Question: How do I make my ball bounce off objects on the screen?
The picture below is a good example of how the program should be working once the ball runs into an obstacle.

I made the ball bounce off the walls, but what's left is making it also bounce off objects. Thanks for the help!
Here's the source code:
'''
public class 2DGAME extends Application {
public static Circle circle;
public static Pane canvas;
private long counter = 0;
double X = 0;
double Y = 0;
@Override
public void start(Stage primaryStage) {
canvas = new Pane();
Scene scene = new Scene(canvas, 800, 600);
primaryStage.setTitle("2D Ball Game");
primaryStage.setScene(scene);
primaryStage.show();
circle = new Circle(20, Color.BLUE);
circle.relocate(100, 100);
final Rectangle r = new Rectangle(20, 20, Color.DARKMAGENTA);
r.setLayoutX(400);
r.setLayoutY(300);
canvas.getChildren().addAll(circle);
canvas.getChildren().addAll(r);
Timeline loop = new Timeline(new KeyFrame(Duration.millis(5), new EventHandler<ActionEvent>() {
@Override
public void handle(ActionEvent t) {
if (counter++ % 5 == 0) {
// Moves the ball depending on the values of X and Y
circle.setLayoutX(circle.getLayoutX() + X);
circle.setLayoutY(circle.getLayoutY() + Y);
//Code to bounce off walls
final Bounds bounds = canvas.getBoundsInLocal();
boolean leftWall = circle.getLayoutX() <= (bounds.getMinX() + circle.getRadius());
boolean topWall = circle.getLayoutY() <= (bounds.getMinY() + circle.getRadius());
boolean rightWall = circle.getLayoutX() >= (bounds.getMaxX() - circle.getRadius());
boolean bottomWall = circle.getLayoutY() >= (bounds.getMaxY() - circle.getRadius());
//Bugged and not sure how to make it work
final Bounds rectangleBounds = r.getLayoutBounds();
boolean rectangle_left = circle.getLayoutX() <= (rectangleBounds.getMinX() + circle.getRadius());
boolean rectangle_right = circle.getLayoutX() >= (rectangleBounds.getMaxX() - circle.getRadius());
//If the bottom or top wall has been touched, the ball reverses direction.
if (bottomWall || topWall) {
Y = Y * -1;
}
// If the left or right wall has been touched, the ball reverses direction.
if (leftWall || rightWall) {
X = X * -1;
}
//Bugged code for boucning off obstacle object
if (rectangle_left || rectangle_right) {
// X = X * - 1;
}
}
}
}));
loop.setCycleCount(Timeline.INDEFINITE);
loop.play();
}
public static void main(String[] args) {
launch(args);
}
}
'''
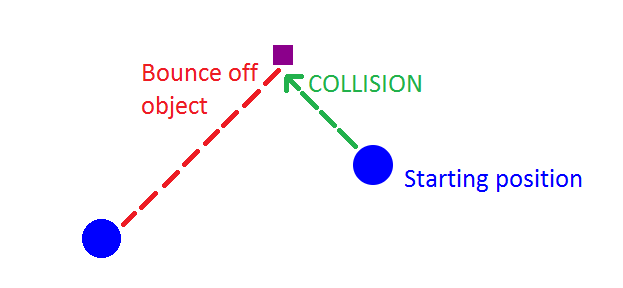
Answer: You could do that with the intersects() method.
'''
boolean movingDown = true;
void checkforCollision(){
if(circle.intersects(bottomWall.getBoundsInLocal()){
movingDown = !movingDown;
// do something
}
else if(circle.intersects(rectangle.getBoundsInParent()) && !movingDown{
movingDown = !movingDown;
// do something
}
// etc..
}
'''